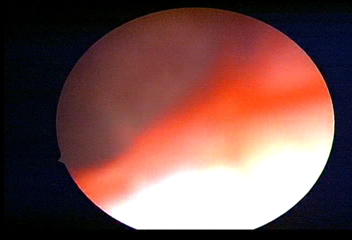
Modality: WLC
Class: Normal mucosa
Bladder cancer association: No